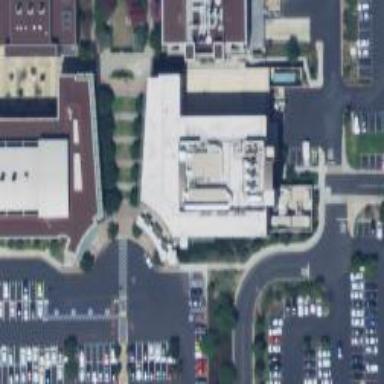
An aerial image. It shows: University building.